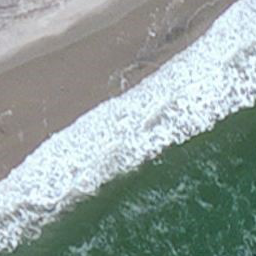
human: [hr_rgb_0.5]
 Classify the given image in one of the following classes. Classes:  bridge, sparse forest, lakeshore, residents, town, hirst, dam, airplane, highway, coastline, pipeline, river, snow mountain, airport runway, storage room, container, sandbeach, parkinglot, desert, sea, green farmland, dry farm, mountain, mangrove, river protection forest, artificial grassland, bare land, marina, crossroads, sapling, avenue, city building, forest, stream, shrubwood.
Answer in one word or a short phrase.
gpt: coastline